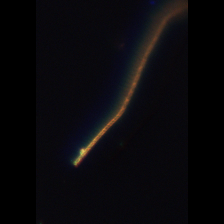
Taxon: Leptocylindrus
Group: Diatoms